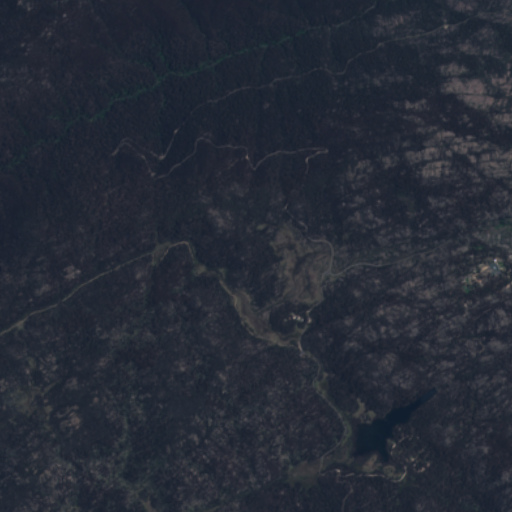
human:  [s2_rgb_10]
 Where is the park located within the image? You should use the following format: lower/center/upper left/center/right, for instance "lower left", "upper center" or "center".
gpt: The park is located in the center right of the image.
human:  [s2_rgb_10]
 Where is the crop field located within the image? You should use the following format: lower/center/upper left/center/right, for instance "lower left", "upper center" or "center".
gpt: There is no crop field in the image.